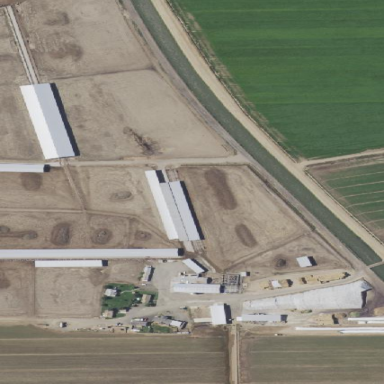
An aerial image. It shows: Farmyard area.